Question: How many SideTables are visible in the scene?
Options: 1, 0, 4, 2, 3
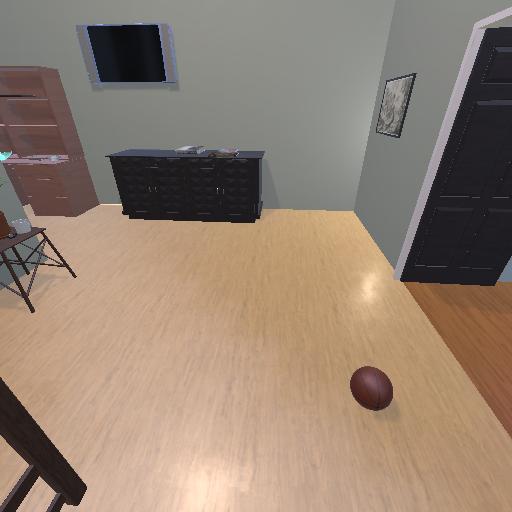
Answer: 1